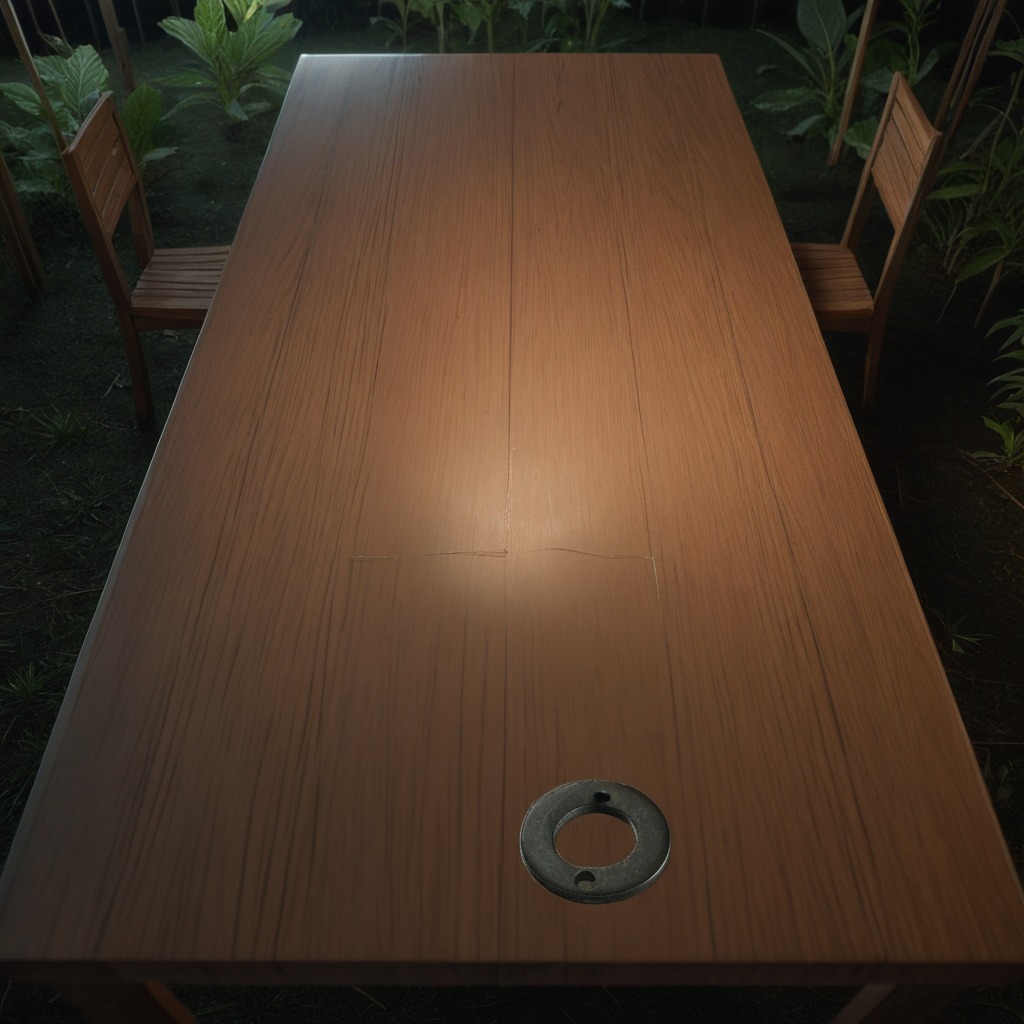
A flat metal washer lies on the wooden table inside a jungle field workshop tent at night.